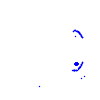
Particle: kaon